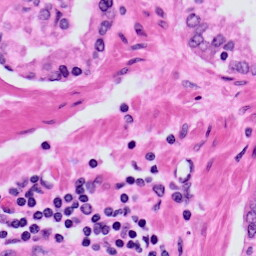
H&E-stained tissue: Prostate